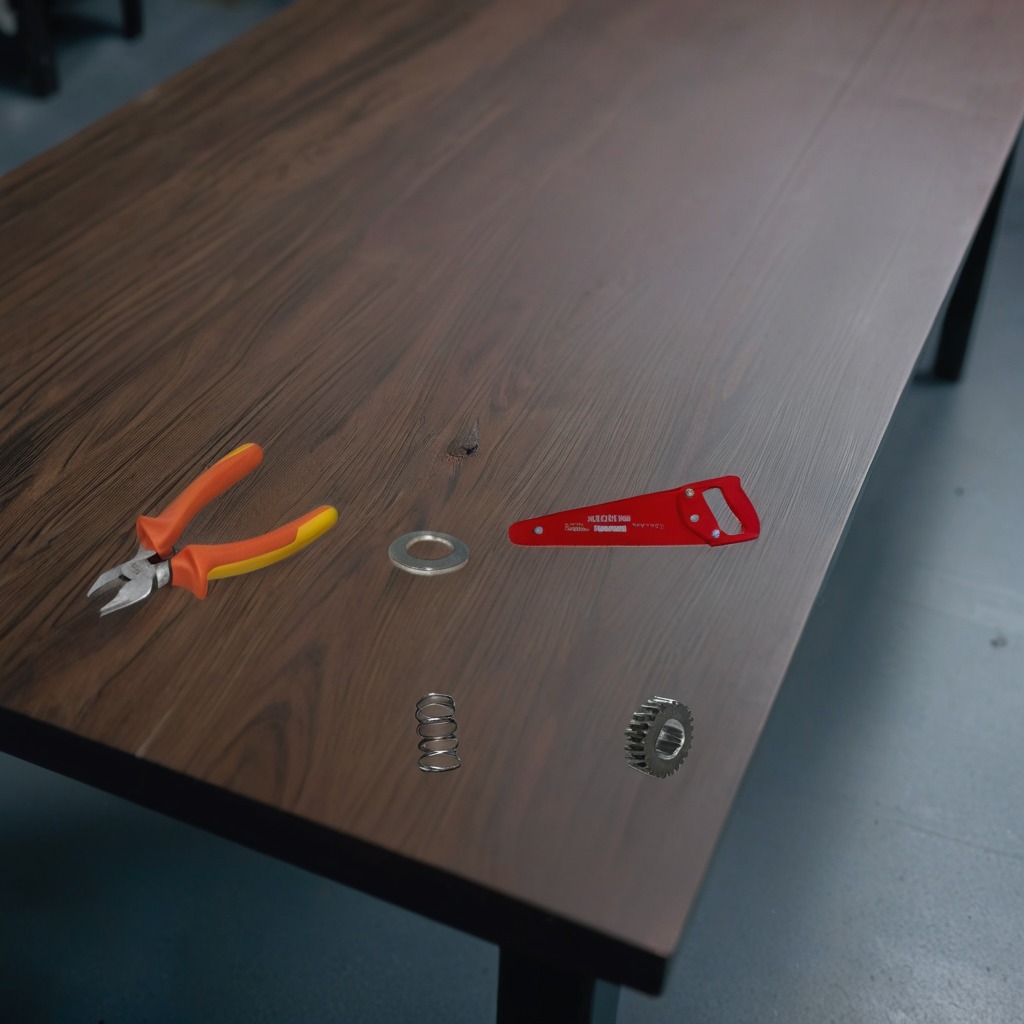
A steel gear with teeth, a flat metal washer, a pair of pliers, a coiled metal spring, and a handheld metal saw are lying on the table.